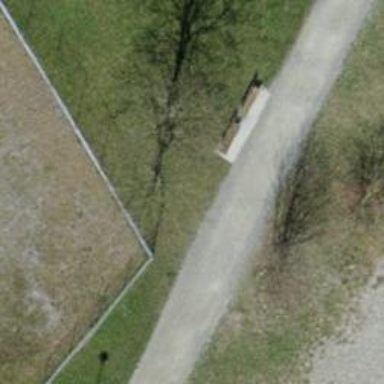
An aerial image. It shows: Brown bench.